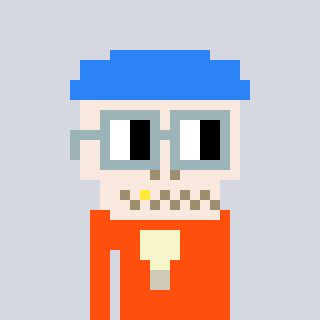
a pixel art character with square dark gray glasses, a skeleton-hat-shaped head and a orange-colored body on a cool background